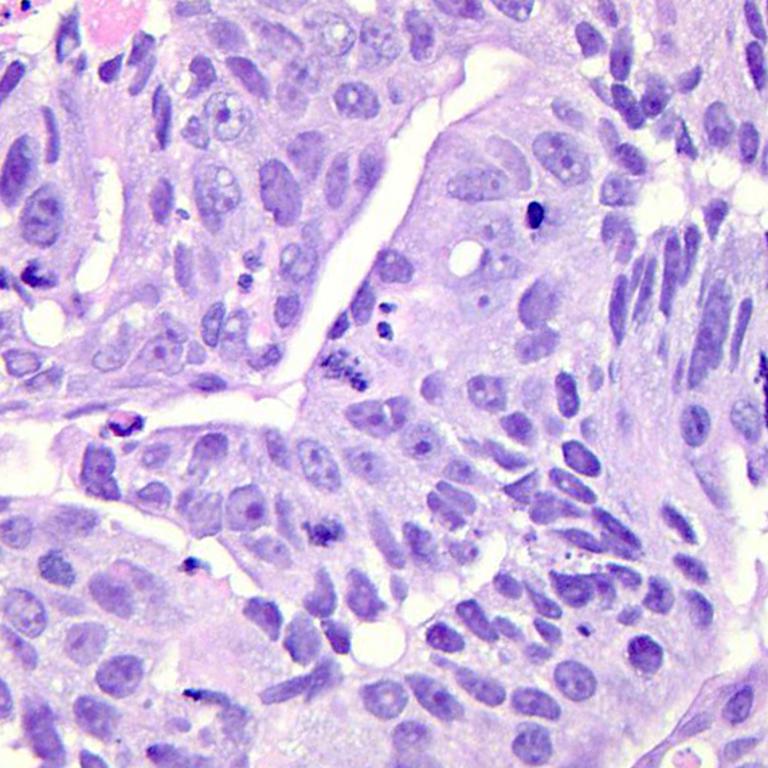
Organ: colon
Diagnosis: adenocarcinomas